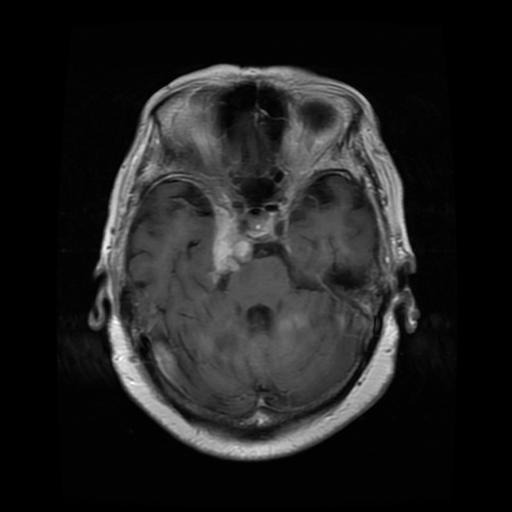
Label: meningioma